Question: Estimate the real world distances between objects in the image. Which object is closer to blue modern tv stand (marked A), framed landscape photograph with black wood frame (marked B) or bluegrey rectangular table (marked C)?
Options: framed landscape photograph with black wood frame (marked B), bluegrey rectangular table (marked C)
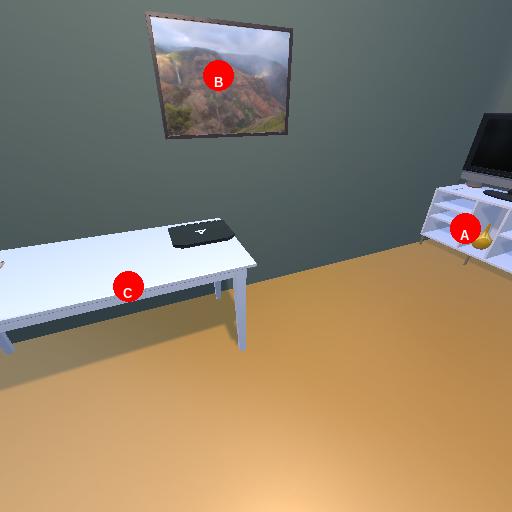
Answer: framed landscape photograph with black wood frame (marked B)